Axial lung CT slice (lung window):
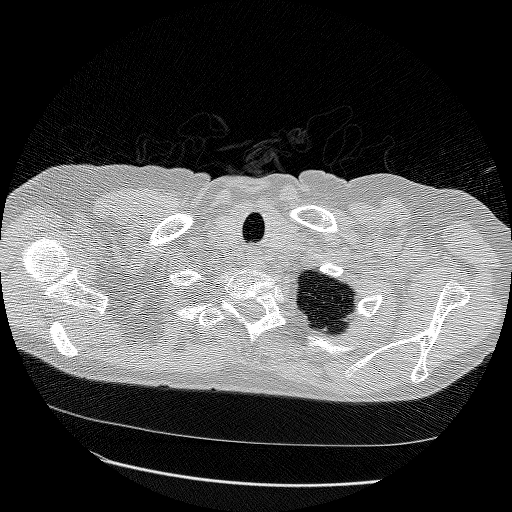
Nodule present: no